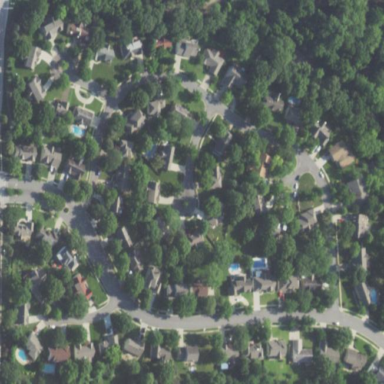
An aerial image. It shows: This residential area consists of single-family homes.